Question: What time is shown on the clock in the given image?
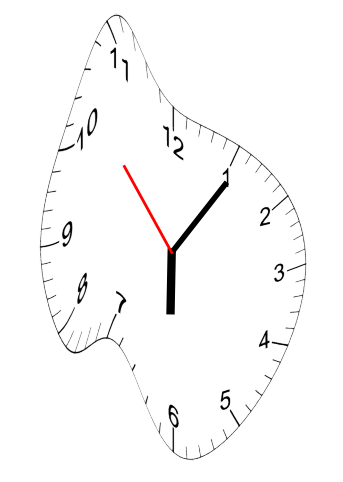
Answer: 06:05:53